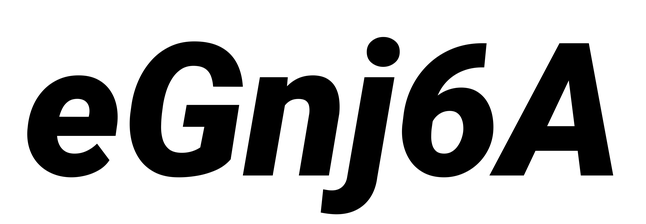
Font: Roboto-Italic_Black_Italic